Aerial crown-view tile of a tropical tree (Barro Colorado Island, Panama), acquired 20241216:
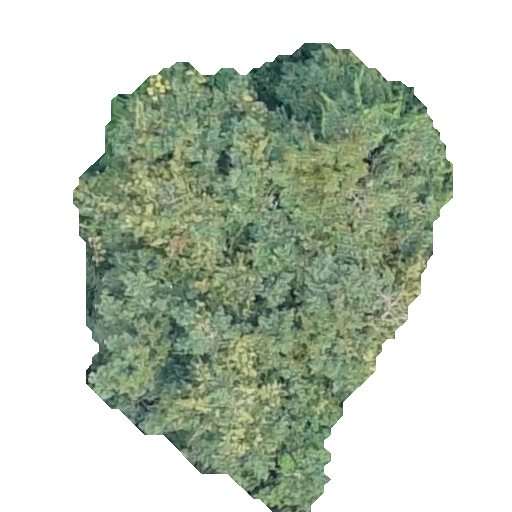
Species: Chrysophyllum cainito
GBIF accepted scientific name: Chrysophyllum cainito
Crown area: 177.516 m²